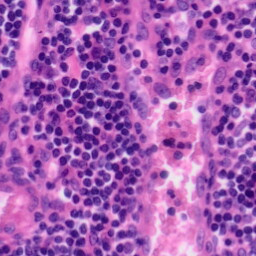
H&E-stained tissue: Tonsil